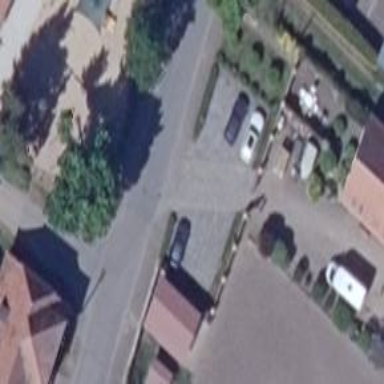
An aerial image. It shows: Parking area with surface.